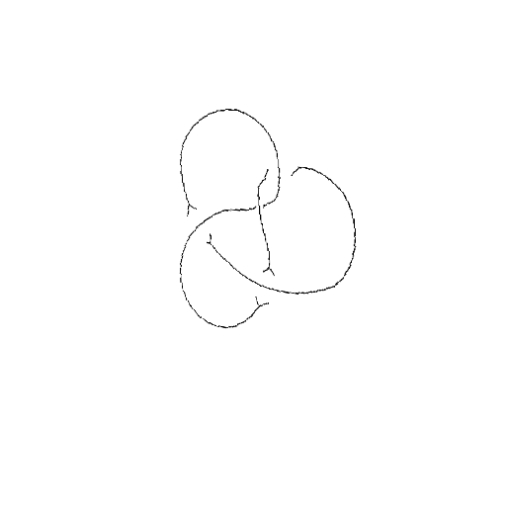
Crossing number: 4